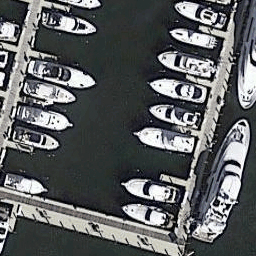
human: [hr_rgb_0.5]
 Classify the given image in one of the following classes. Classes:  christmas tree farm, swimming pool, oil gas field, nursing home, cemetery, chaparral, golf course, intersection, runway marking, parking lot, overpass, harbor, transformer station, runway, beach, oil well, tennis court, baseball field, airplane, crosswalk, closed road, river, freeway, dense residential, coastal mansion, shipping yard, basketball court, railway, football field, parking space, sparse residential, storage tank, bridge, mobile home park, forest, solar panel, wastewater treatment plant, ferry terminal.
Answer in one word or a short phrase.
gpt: harbor